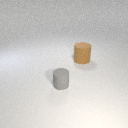
small gray rubber cylinder to the left of large brown rubber cylinder